Question: I need to create a CSS3 trapezoid using a div element. To make it crystal clear what I'm doing I've created a basic visual below; green is a normal rectangular div while the red represents the parts I need to change the div to in order to achieve the trapezoid shape I need.

Provided that we're editing '.trapezoid {}' CSS class what are the rules I need to achieve the shape? (Obviously the color is just reference).
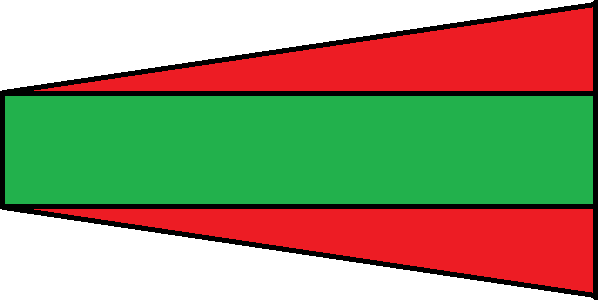
Answer: Try this:
'''
.trapezoid { transform: perspective(600px) rotateY(-45deg) scale(1.1,1.1); }
'''
Adjust values as necessary.